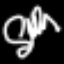
Label: squiggle